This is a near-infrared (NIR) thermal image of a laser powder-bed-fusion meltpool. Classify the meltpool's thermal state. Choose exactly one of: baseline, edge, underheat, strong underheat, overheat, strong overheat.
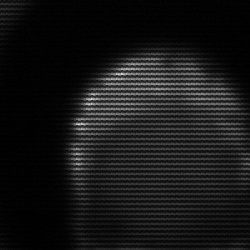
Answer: edge